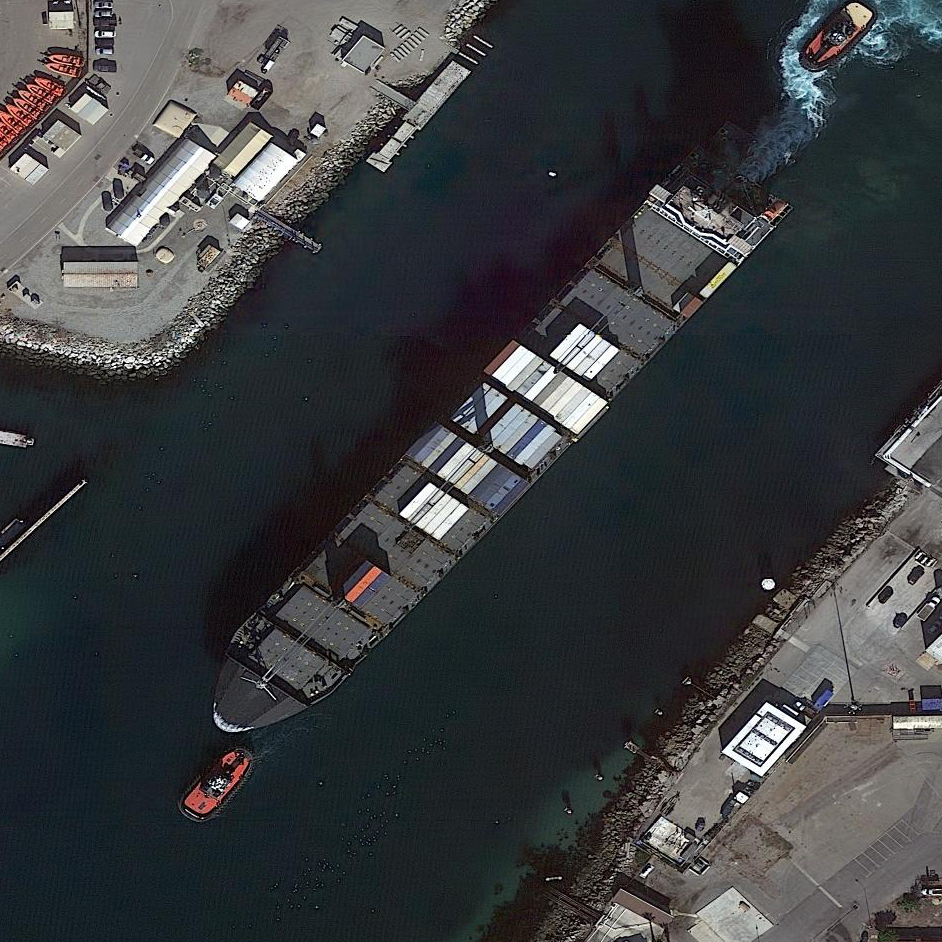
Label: civil